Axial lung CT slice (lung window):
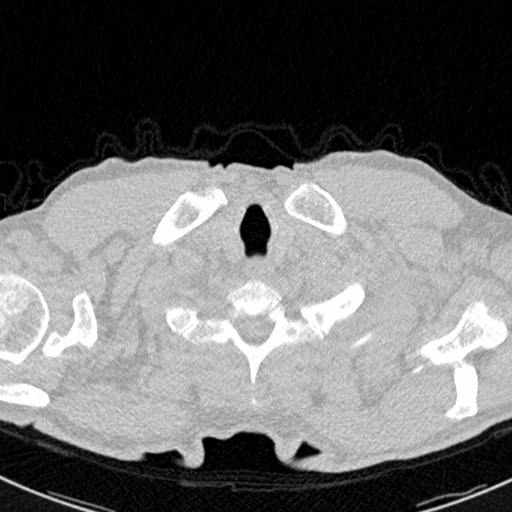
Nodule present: no